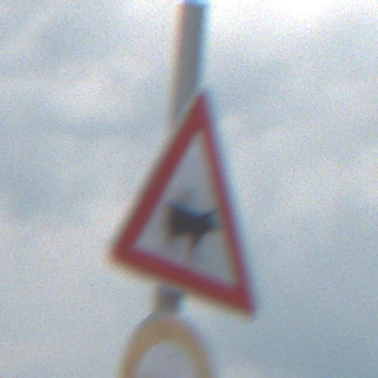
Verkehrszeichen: ViehtriebLinks
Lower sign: Ueberholverbot
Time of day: MorningAfternoon
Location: Outdoor (Nature)
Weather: PartlyCloudy
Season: NotSpecified
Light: Natural